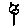
Label: flower